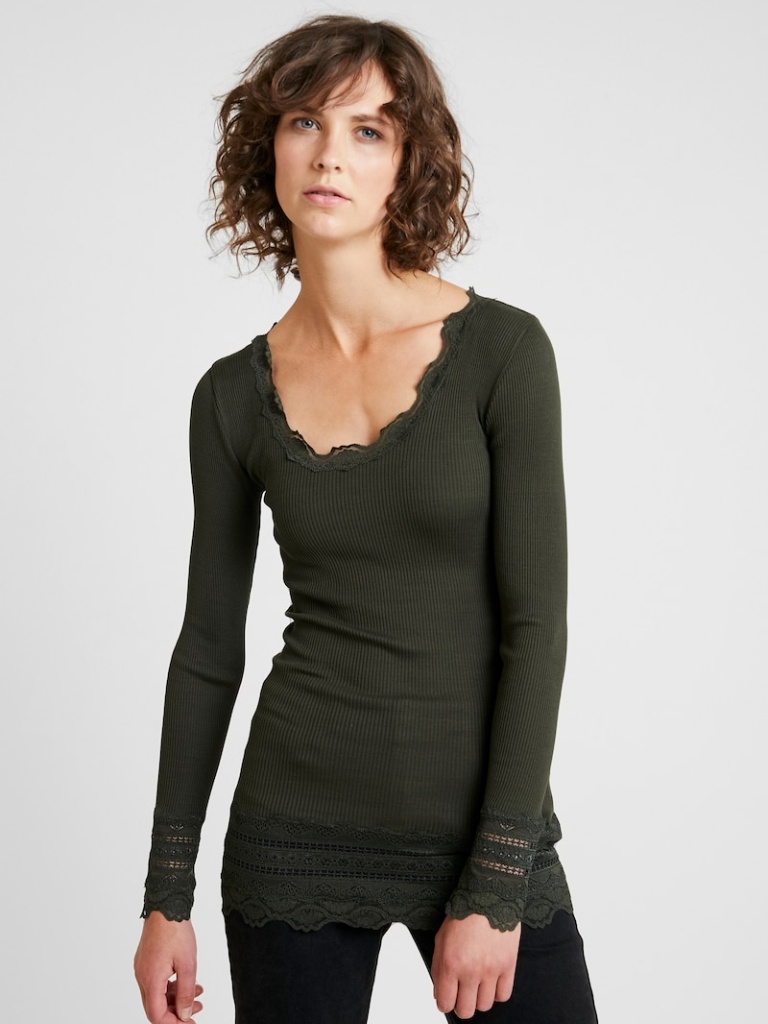
knit tight a long-sleeved with the sleeves down hip length Untucked scoop blouse